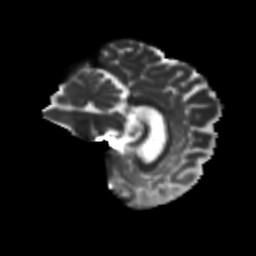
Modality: T2w
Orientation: sagittal
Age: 40
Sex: female
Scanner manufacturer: siemens
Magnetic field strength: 3 T
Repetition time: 8.6 s
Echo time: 0.095 s